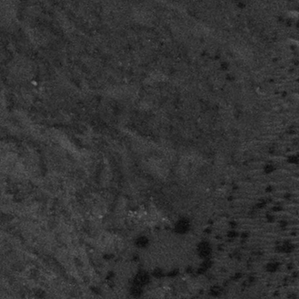
Label: frost